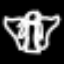
Label: angel